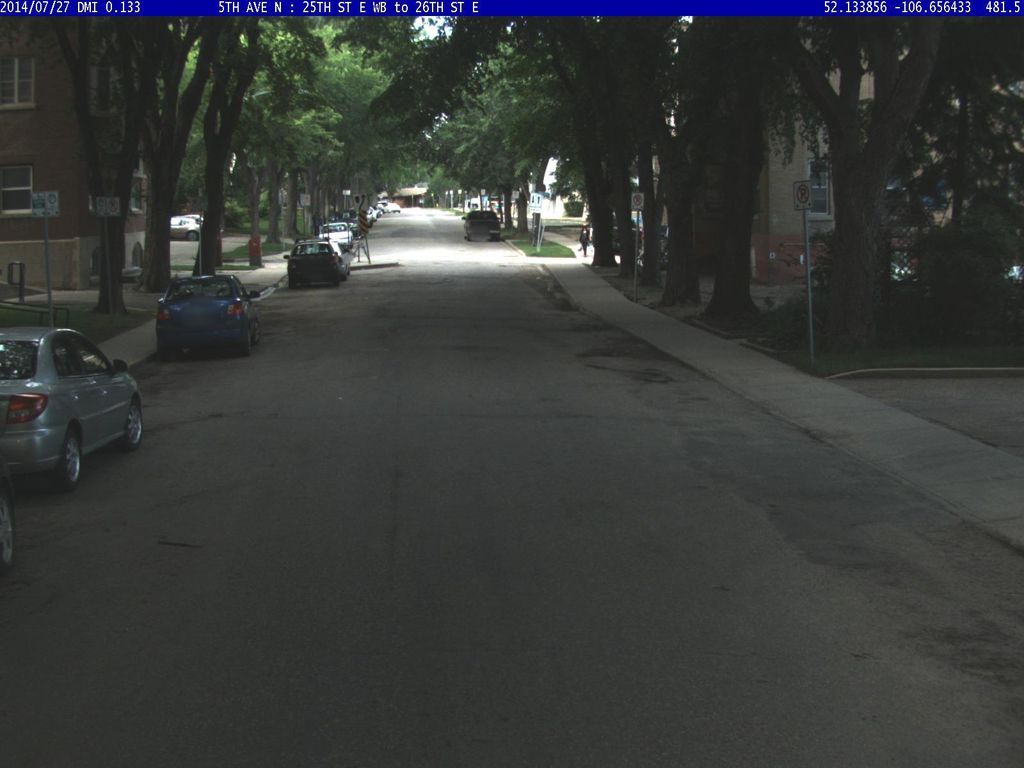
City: saskatoon